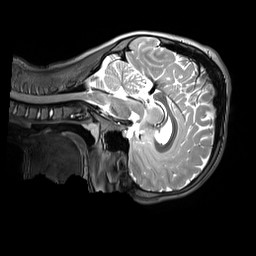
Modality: T2w
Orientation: sagittal
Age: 12
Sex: male
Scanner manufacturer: siemens
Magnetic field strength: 3 T
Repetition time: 3.2 s
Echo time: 0.408 s